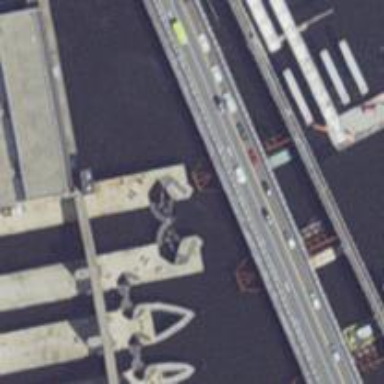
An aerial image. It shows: Lock gate on waterway.